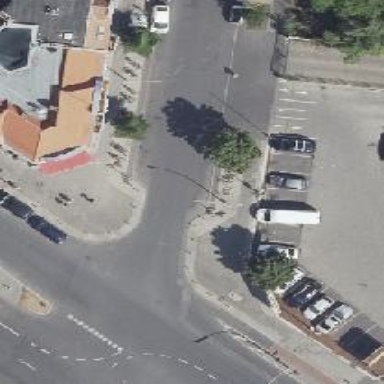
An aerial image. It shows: Unmarked road crossing with kerb extensions on both sides.